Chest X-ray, PA view. Patient: 40 years old, sex F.
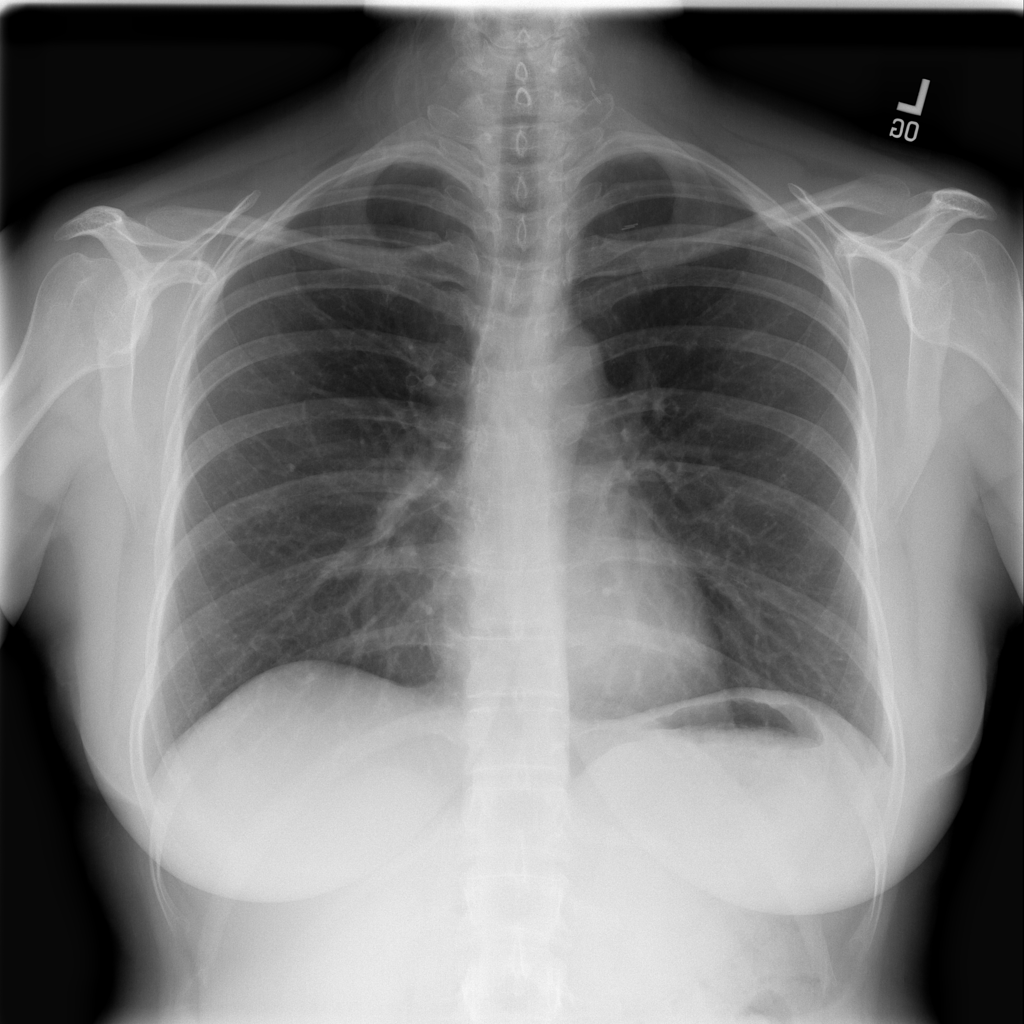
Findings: No Finding